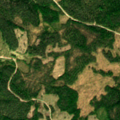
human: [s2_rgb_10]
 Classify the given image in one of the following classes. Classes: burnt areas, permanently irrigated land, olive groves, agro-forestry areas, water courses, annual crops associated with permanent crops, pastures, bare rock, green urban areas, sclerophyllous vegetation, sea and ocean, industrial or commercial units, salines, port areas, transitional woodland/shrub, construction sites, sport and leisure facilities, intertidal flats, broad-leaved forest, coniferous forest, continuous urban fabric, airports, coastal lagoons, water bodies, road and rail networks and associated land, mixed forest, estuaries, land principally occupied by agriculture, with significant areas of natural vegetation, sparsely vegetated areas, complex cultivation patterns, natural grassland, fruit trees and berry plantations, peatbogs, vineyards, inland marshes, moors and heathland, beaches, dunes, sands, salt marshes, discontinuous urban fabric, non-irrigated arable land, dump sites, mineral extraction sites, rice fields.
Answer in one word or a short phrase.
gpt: coniferous forest, mixed forest, transitional woodland/shrub